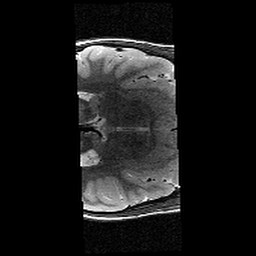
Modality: T2w
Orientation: axial
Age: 12
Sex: female
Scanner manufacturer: siemens
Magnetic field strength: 3 T
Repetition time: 7.7 s
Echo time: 0.067 s